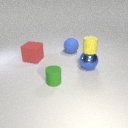
small green rubber cylinder in front of large red rubber cube